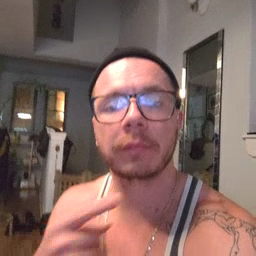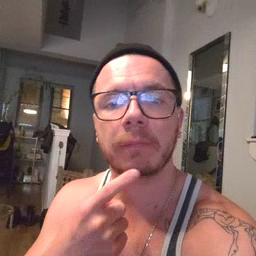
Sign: say